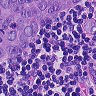
Metastatic tissue present: yes